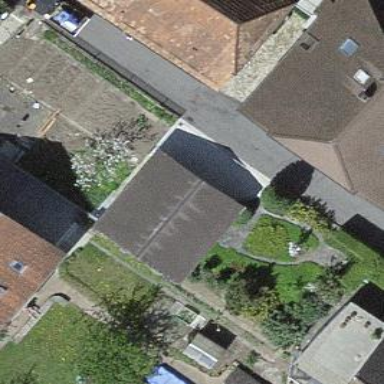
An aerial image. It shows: Garage.